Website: lowes
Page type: billing-address
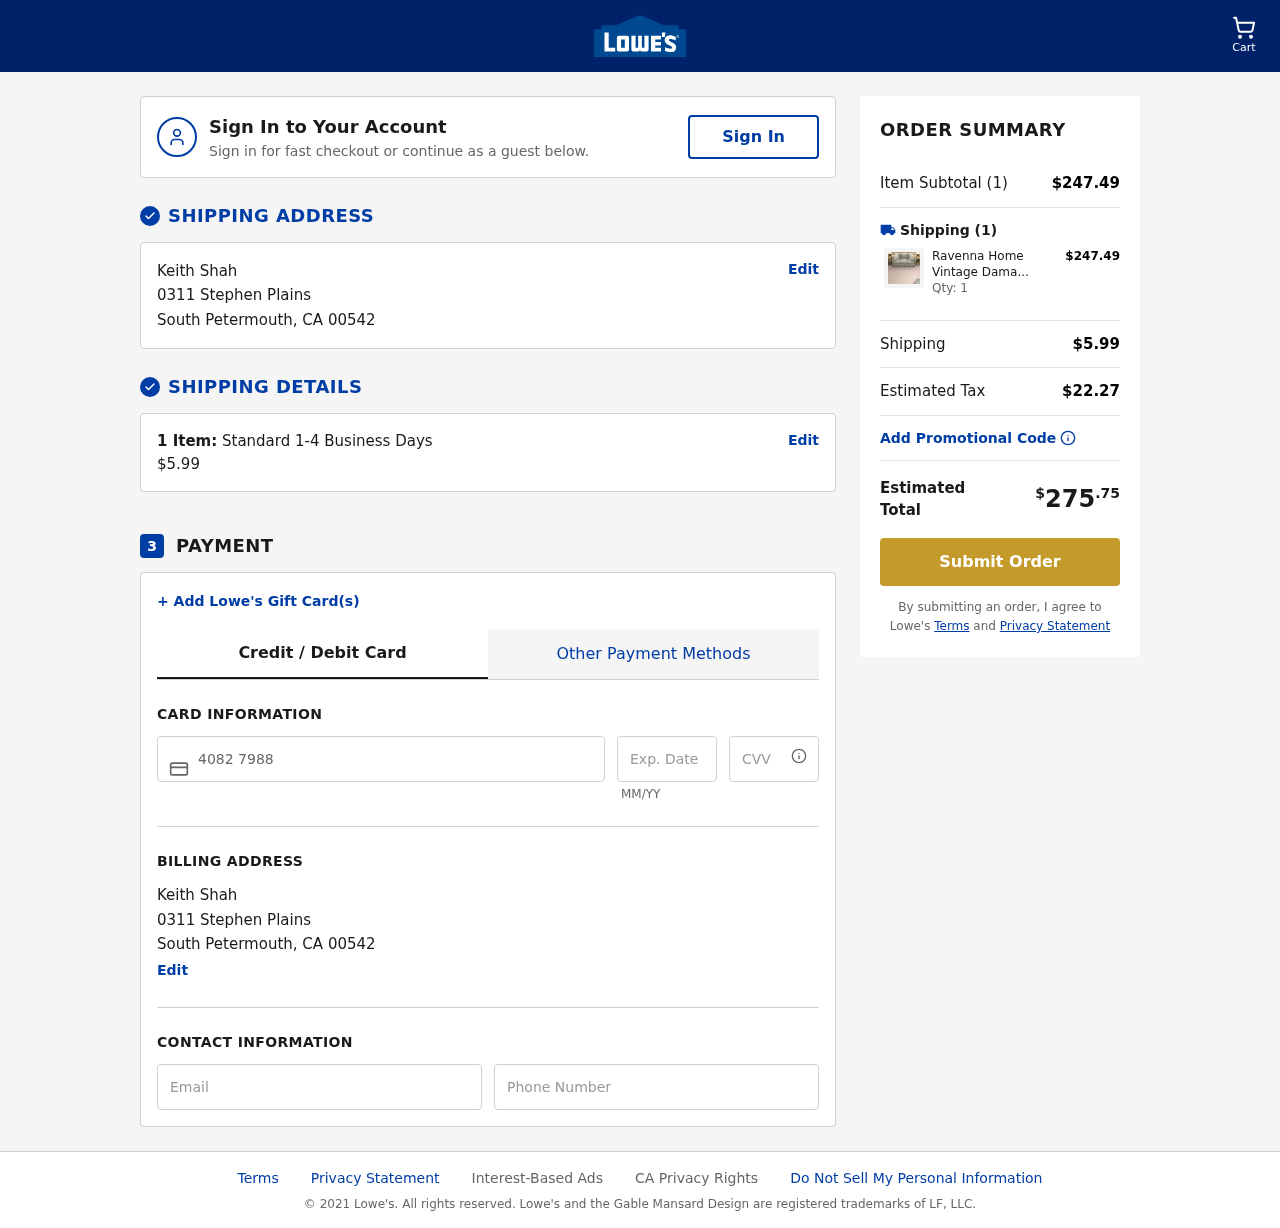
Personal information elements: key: PII_CARD_CVV
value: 579
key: PII_CARD_EXPIRY
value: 08/29
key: PII_CARD_NUMBER
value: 4082 7988 9595 5468
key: PII_CITY
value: South Petermouth
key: PII_EMAIL
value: keith_shah@hotmail.com
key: PII_FULLNAME
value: Keith Shah
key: PII_PHONE
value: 4996345154
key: PII_POSTCODE
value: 00542
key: PII_STATE_ABBR
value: CA
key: PII_STREET
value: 0311 Stephen Plains
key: PII_FULLNAME2
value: Keith Shah
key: PII_CITY2
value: South Petermouth
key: PII_STATE_ABBR2
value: CA
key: PII_POSTCODE_FULL
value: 00542
Product elements: key: PRODUCT1_NAME
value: Ravenna Home Vintage Damask Patterned Rug, 7'10" x 9'10", Pink on Ivory
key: PRODUCT1_PRICE
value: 247.49
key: PRODUCT1_QUANTITY
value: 1
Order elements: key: ORDER_NUM_ITEMS
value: Cart
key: ORDER_NUM_ITEMS
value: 1 Item:
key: ORDER_NUM_ITEMS
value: Item Subtotal (1)
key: ORDER_SHIPPING_COST
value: $5.99
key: ORDER_SUBTOTAL
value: $247.49
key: ORDER_TAX
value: $22.27
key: ORDER_TOTAL
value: $275.75